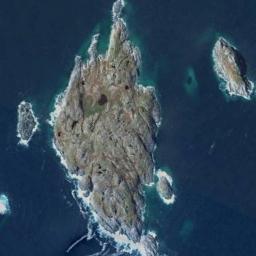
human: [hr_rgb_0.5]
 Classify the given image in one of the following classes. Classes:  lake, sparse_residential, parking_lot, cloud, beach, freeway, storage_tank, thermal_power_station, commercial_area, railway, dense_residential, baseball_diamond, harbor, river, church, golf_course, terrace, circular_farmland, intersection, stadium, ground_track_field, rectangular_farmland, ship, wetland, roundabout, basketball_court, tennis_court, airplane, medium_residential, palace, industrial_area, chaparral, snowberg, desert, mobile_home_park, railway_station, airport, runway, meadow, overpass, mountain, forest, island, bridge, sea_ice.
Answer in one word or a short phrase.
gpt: island